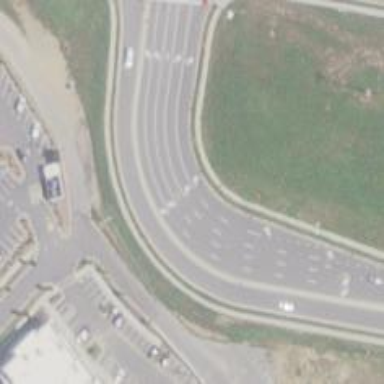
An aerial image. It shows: Trunk link highway.